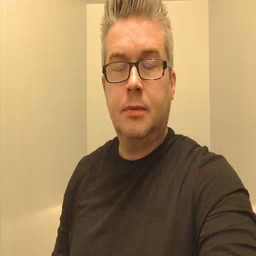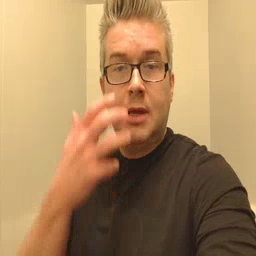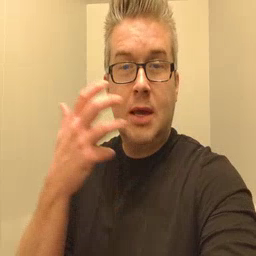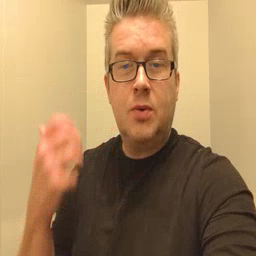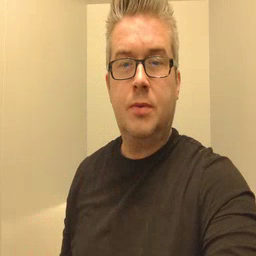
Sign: tiger